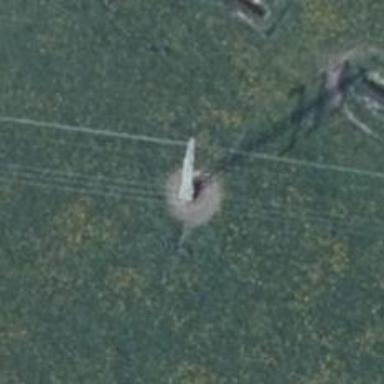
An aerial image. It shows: Power tower.